Interaction volume radius: 5 \u00c5
Interaction volume height: 20 \u00c5
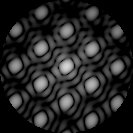
Disorder parameter: 0.05818